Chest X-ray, PA view. Patient: 72 years old, sex F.
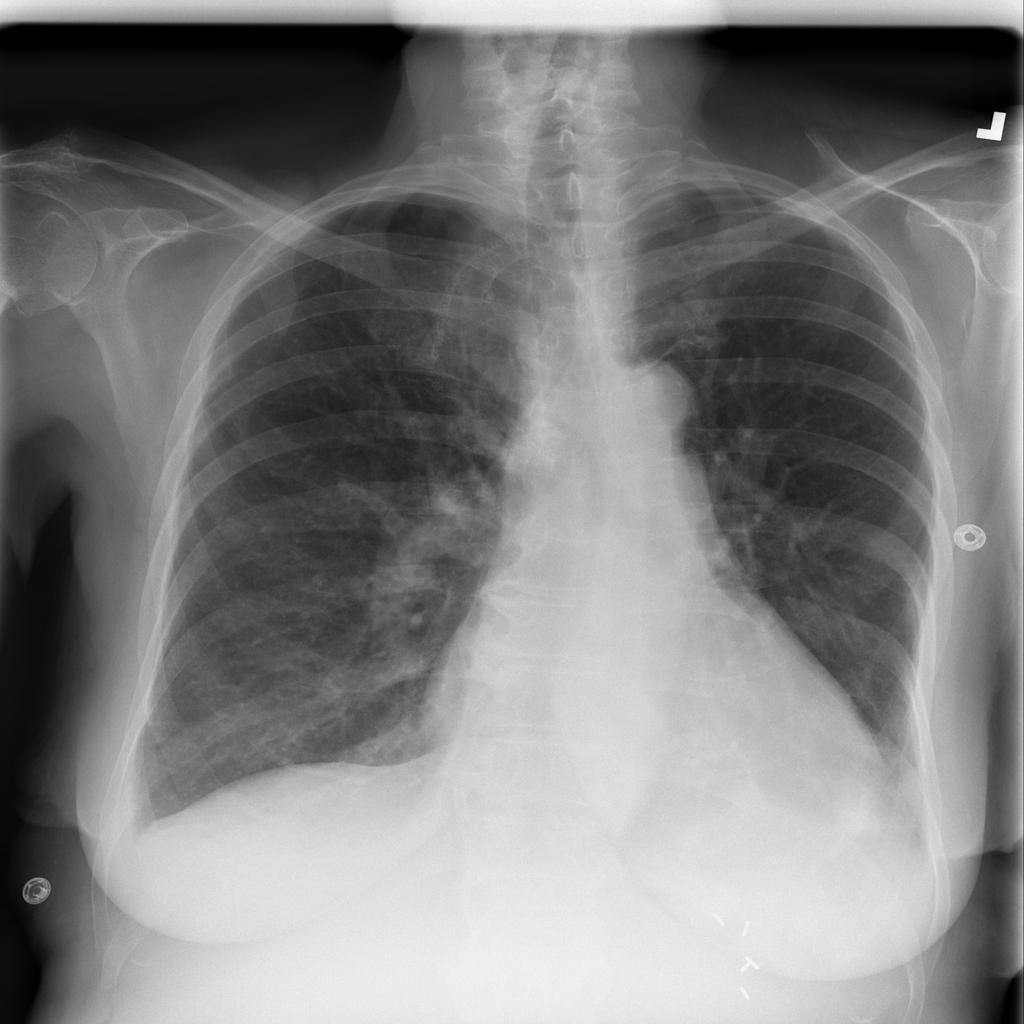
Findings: Atelectasis